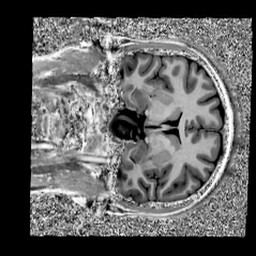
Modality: MP2RAGE
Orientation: coronal
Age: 33
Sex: female
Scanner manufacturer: siemens
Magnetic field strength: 7 T
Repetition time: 6 s
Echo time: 0.00283 s